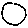
Label: moon